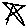
Label: star